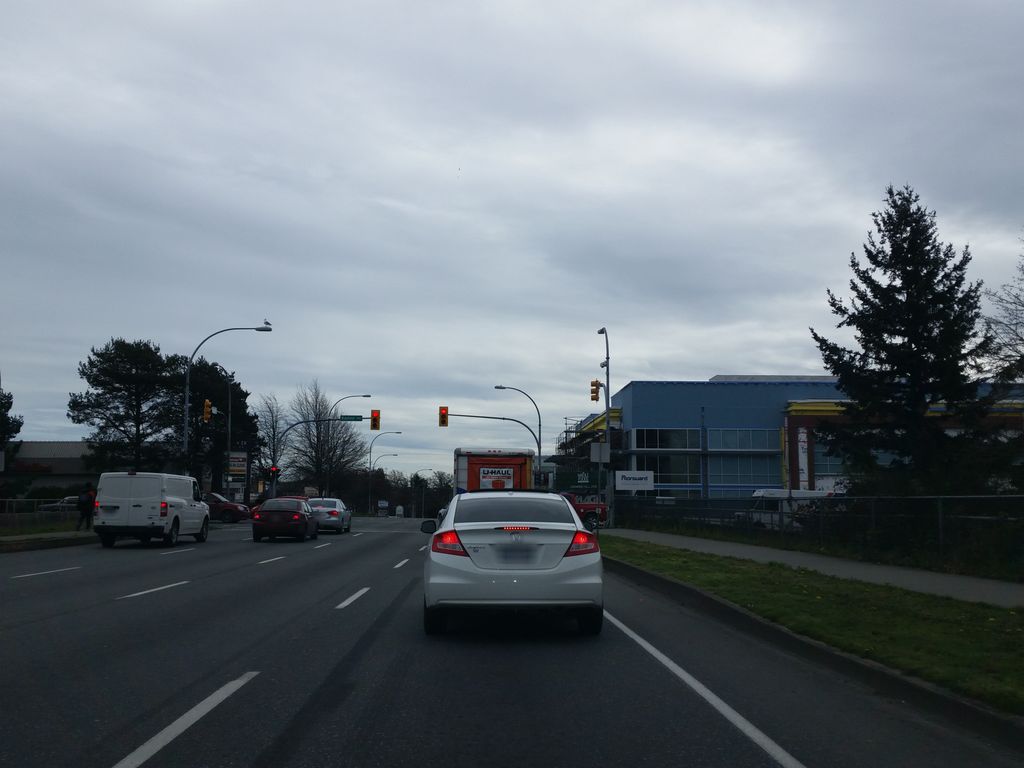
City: victoria